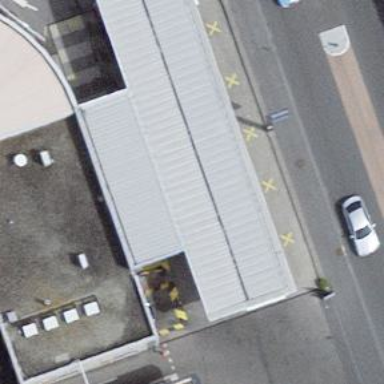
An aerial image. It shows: Convenience shop.